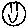
Label: smiley face